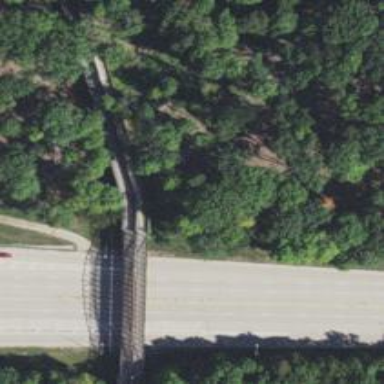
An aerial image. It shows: Bridge over cycleway.